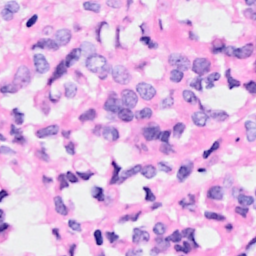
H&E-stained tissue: Breast